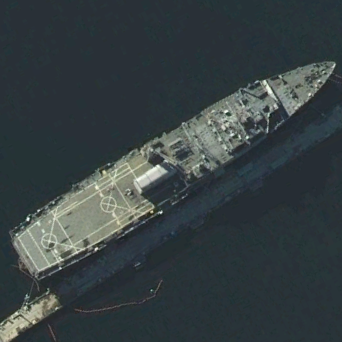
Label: combat